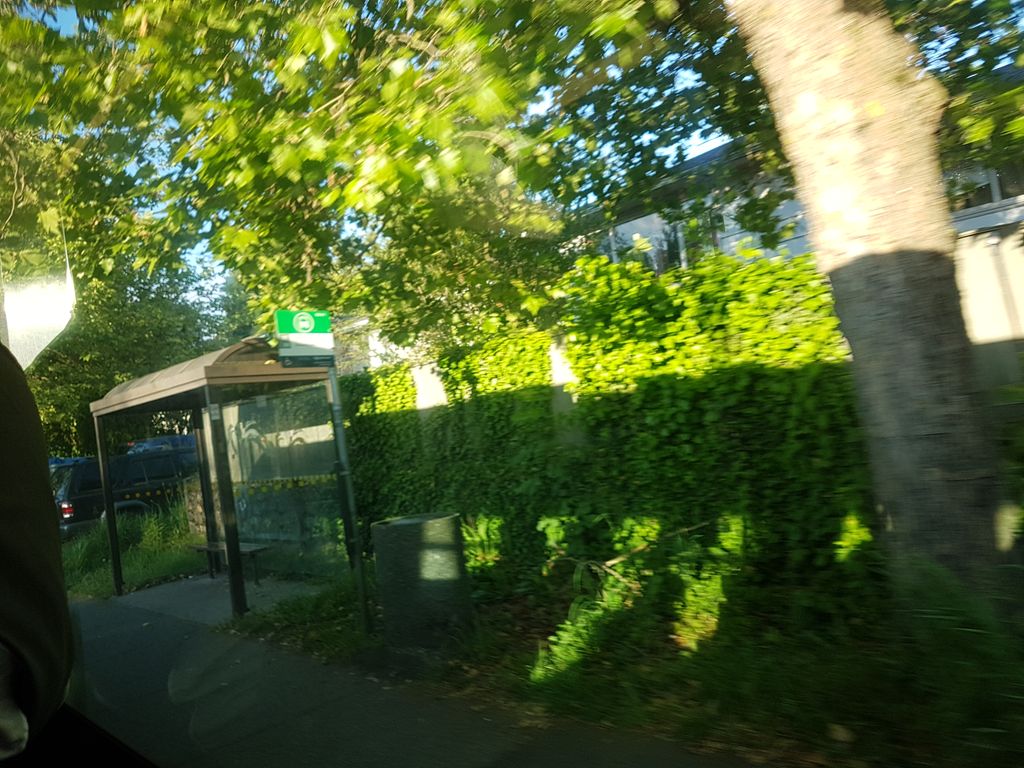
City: victoria